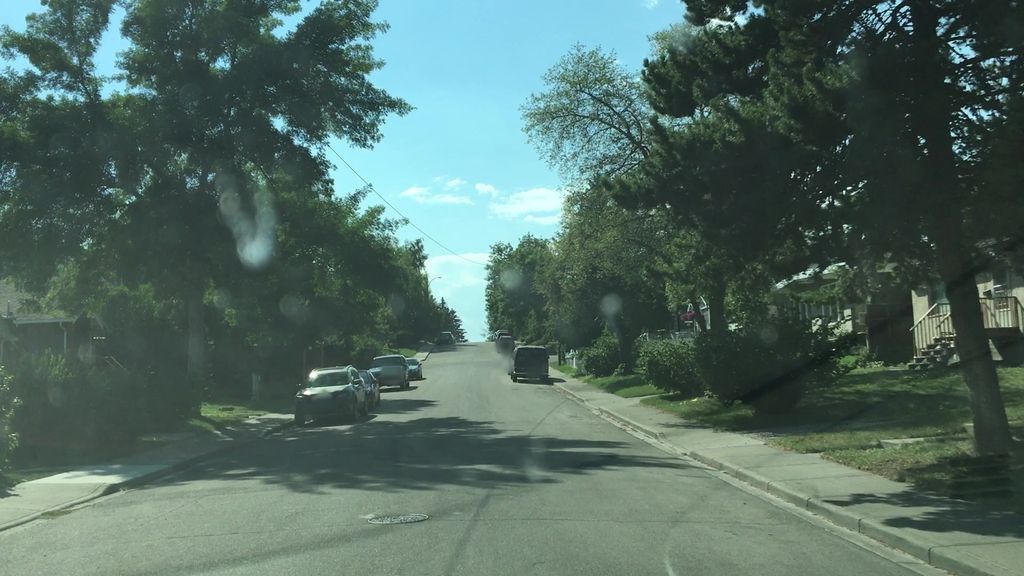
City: calgary